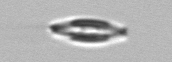
Label: pennate